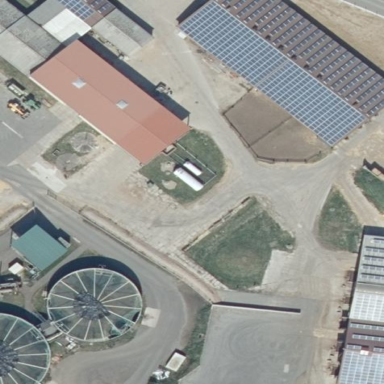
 generating electricity through solar energy."